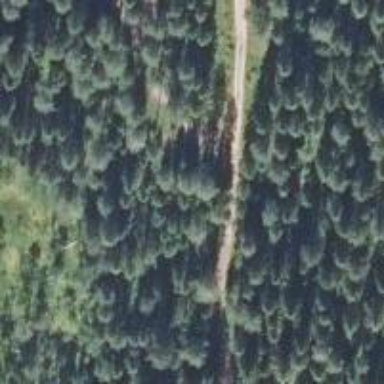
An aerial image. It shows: Nordic track road.